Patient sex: F
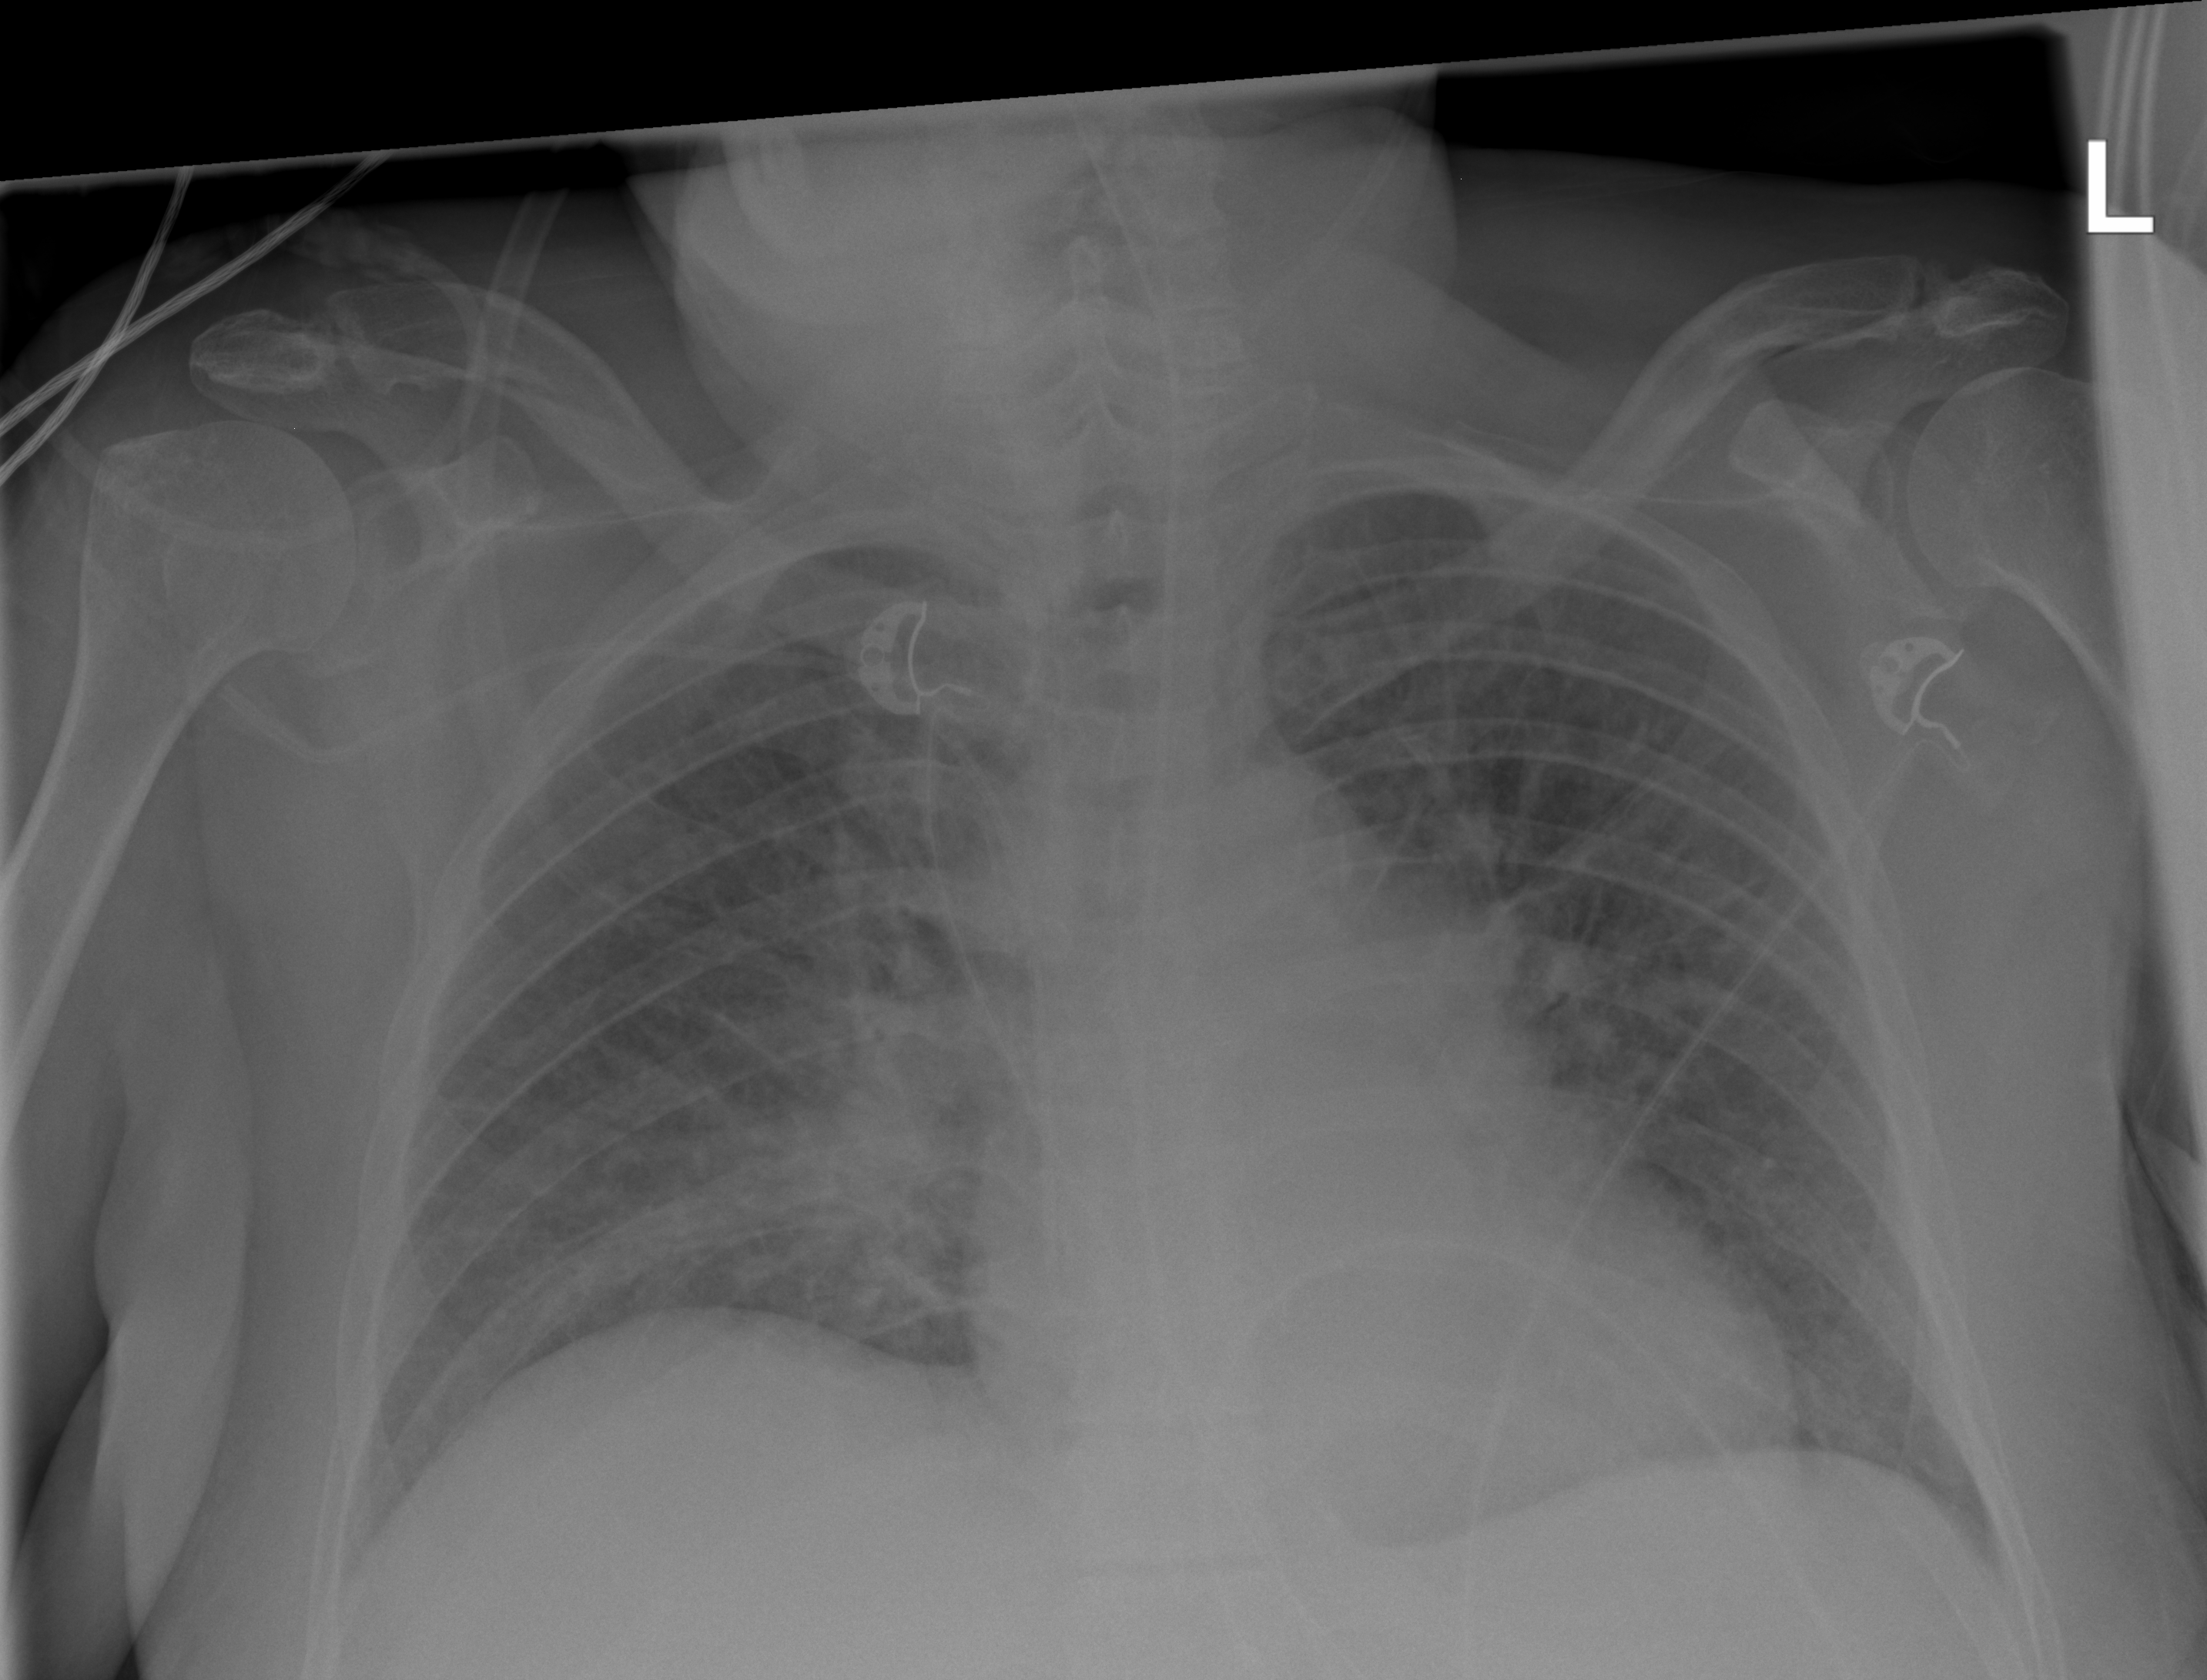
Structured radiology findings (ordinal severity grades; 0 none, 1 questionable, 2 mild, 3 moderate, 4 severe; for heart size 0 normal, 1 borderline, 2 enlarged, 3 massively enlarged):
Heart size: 0
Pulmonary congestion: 2
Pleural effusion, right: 0
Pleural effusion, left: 0
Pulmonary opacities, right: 2
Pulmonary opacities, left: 0
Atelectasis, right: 2
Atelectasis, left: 2